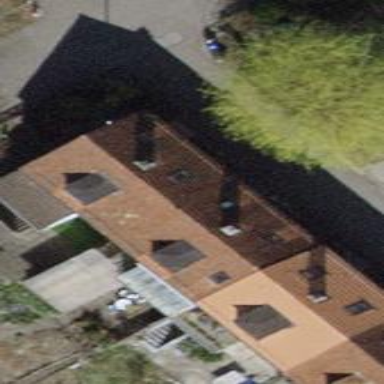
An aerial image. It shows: Gabled house with tiled roof.